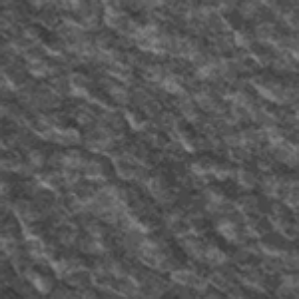
Label: frost